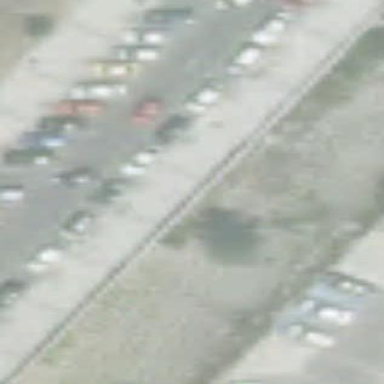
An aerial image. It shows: Parking area with surface.